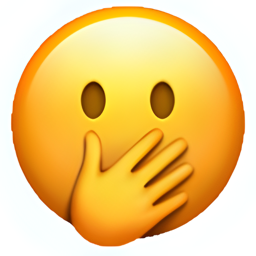
Name: smiling face with smiling eyes and hand covering mouth
Emoji: 🤭
Group: Smileys & Emotion
Sub-group: face-hand